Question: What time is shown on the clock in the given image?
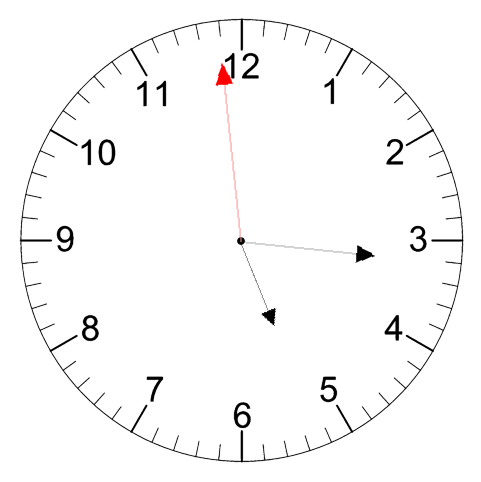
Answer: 05:15:59